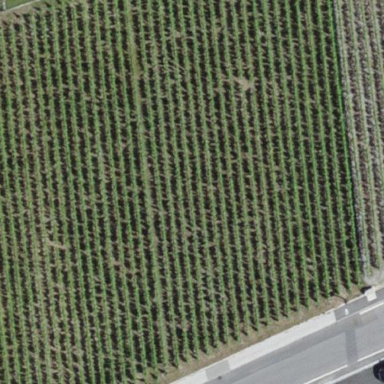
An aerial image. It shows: Vineyard with grape crops.